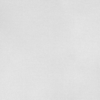
Label: dusty